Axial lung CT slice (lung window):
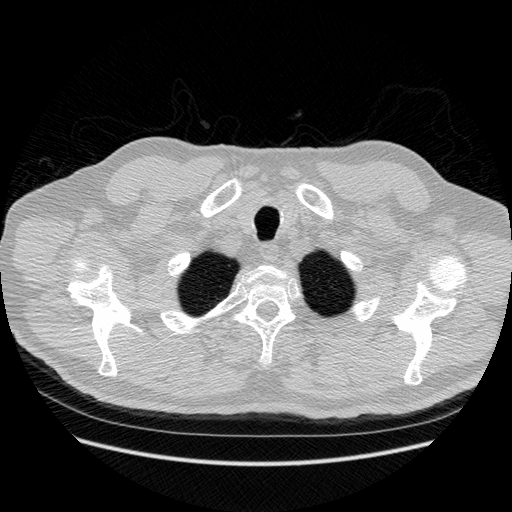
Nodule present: no